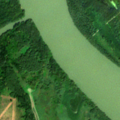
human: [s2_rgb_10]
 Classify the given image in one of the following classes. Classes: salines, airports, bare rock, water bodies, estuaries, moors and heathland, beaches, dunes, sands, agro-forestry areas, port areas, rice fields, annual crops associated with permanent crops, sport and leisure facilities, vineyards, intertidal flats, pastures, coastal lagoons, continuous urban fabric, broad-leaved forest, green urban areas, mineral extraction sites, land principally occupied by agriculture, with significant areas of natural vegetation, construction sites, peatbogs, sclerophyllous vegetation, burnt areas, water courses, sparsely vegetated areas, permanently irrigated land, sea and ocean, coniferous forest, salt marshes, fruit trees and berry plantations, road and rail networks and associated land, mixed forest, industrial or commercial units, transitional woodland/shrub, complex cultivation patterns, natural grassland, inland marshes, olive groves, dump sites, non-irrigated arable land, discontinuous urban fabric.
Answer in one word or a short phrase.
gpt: broad-leaved forest, transitional woodland/shrub, inland marshes, water courses